Question: After adding an event and then changing it again, nothing happens, '// * no callback'. I even used 'fullCalendar('refetchEvents')' still no luck. Am I missing something? Here is the code:
'''
$('#calendar').fullCalendar({
header: {
left: 'prev,next today',
center: 'title',
right: 'agendaWeek'
},
defaultDate: '2015-04-20',
editable: false,
eventLimit: true,
firstDay: 1,
defaultView: 'agendaWeek',
timeFormat: 'HH:mm',
lang: 'de',
columnFormat: 'dddd D.M.',
allDaySlot: false,
slotDuration: '00:30:00', // default is 30 min
minTime: '12:00:00',
// maxTime: '23:00:00',
contentHeight: 600,
events: [
{
title: '',
start: '2014-09-01T18:00:00',
end: '2014-09-01T20:00:00',
dow: [1], // repeat same weekday
rendering: 'background',
color: '#6BA5C2'
},
{
title: '',
start: '2014-09-02T20:00:00',
end: '2014-09-02T22:00:00',
dow: [2], // repeat same weekday
rendering: 'background',
color: '#6BA5C2'
},
{
title: 'Event',
start: '2015-04-24 13:00:00',
end: '2015-04-24 14:00:00',
color: '#F77'
},
],
// * no callback
viewDisplay: function (element) {
alert(element);
},
// adding an event
selectable: true,
selectHelper: true,
select: function(start, end) {
var title = prompt('Deine E-Mail:');
var eventData;
if(title) {
eventData = {
title: title,
start: start,
end: end,
color: '#00AA00',
editable: true,
eventDurationEditable: true,
// * no callback
eventResizeStop: function(event, jsEvent, ui, view) {
alert('end');
},
// * no callback
eventClick: function(calEvent, jsEvent, view) {
alert('clicked');
},
// * no callback
eventDrop: function(event, delta, revertFunc, jsEvent, ui, view) {
alert('dropped');
},
// * no callback
eventResize: function(event, delta, revertFunc, jsEvent, ui, view) {
alert(event.title + ' end is now ' + event.end.format());
},
};
$('#calendar').fullCalendar('renderEvent', eventData, true); // stick = true
$('#calendar').fullCalendar('refetchEvents');
// not helping either
$('#calendar').fullCalendar('rerenderEvents');
}
$('#calendar').fullCalendar('unselect');
},
});
'''
Visible proof:

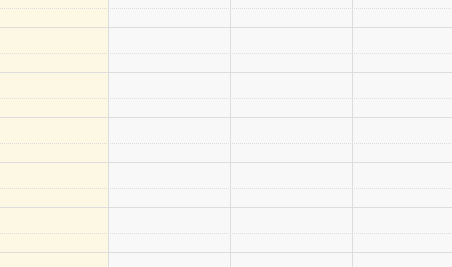
Answer: Those callbacks are not properties of the events. They are top level fullcalendar options. Each section of the <URL> you see that there is no 'eventResize' property, for example.
So the fix is to just move the callbacks to the top level:
'''
$('#calendar').fullCalendar({
/*...other options*/
eventResizeStop: function (event, jsEvent, ui, view) {
alert('end');
},
// * no callback
eventClick: function (calEvent, jsEvent, view) {
alert('clicked');
},
// * no callback
eventDrop: function (event, delta, revertFunc, jsEvent, ui, view) {
alert('dropped');
},
// * no callback
eventResize: function (event, delta, revertFunc, jsEvent, ui, view) {
alert(event.title + ' end is now ' + event.end.format());
},
events: [{
title: '',
/*... etc*/
'''
Here's a <URL> with it working.